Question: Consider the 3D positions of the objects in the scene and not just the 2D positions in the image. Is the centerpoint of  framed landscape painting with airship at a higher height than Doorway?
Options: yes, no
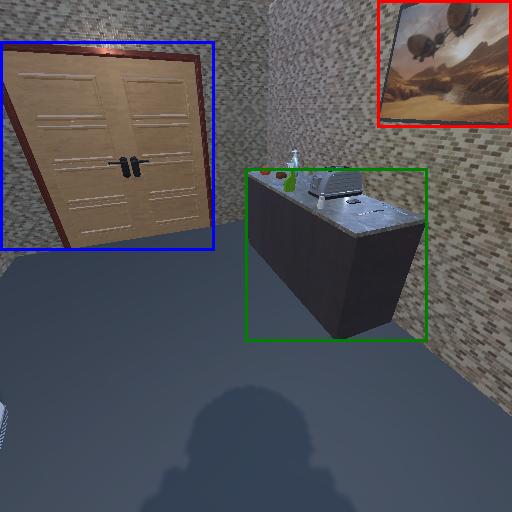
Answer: yes